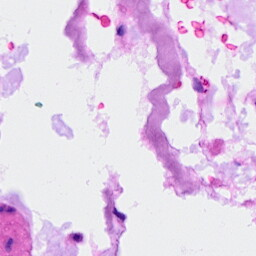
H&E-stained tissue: Ovarian